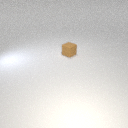
small brown rubber cube